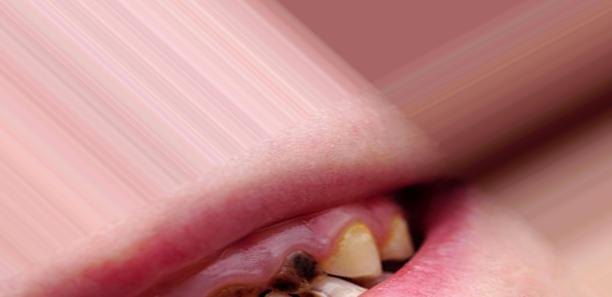
Condition: Caries